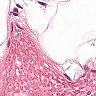
Metastatic tissue present: no